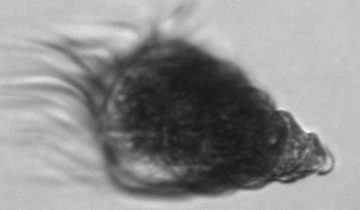
Label: Laboea_strobila